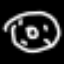
Label: donut